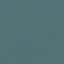
Land use / land cover class: SeaLake